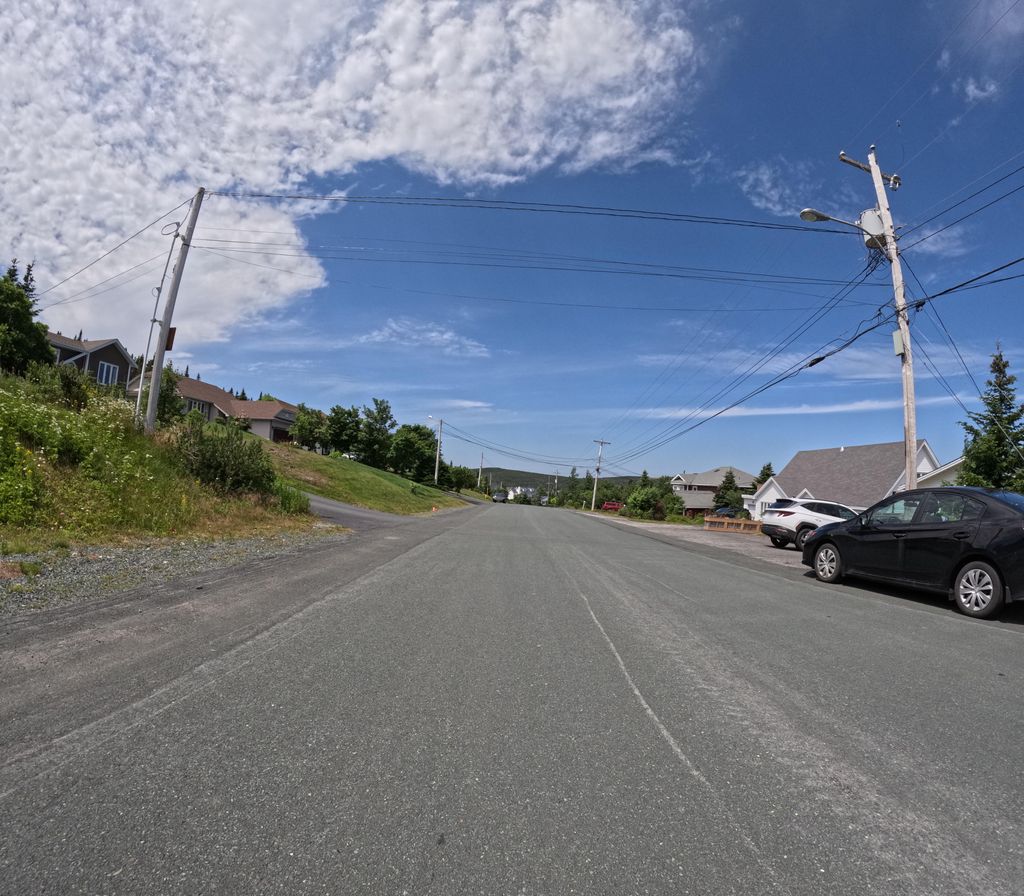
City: st_johns